Field crop: maize
Growth stage: 2
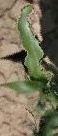
Species: maize